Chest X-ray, AP view. Patient: 61 years old, sex M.
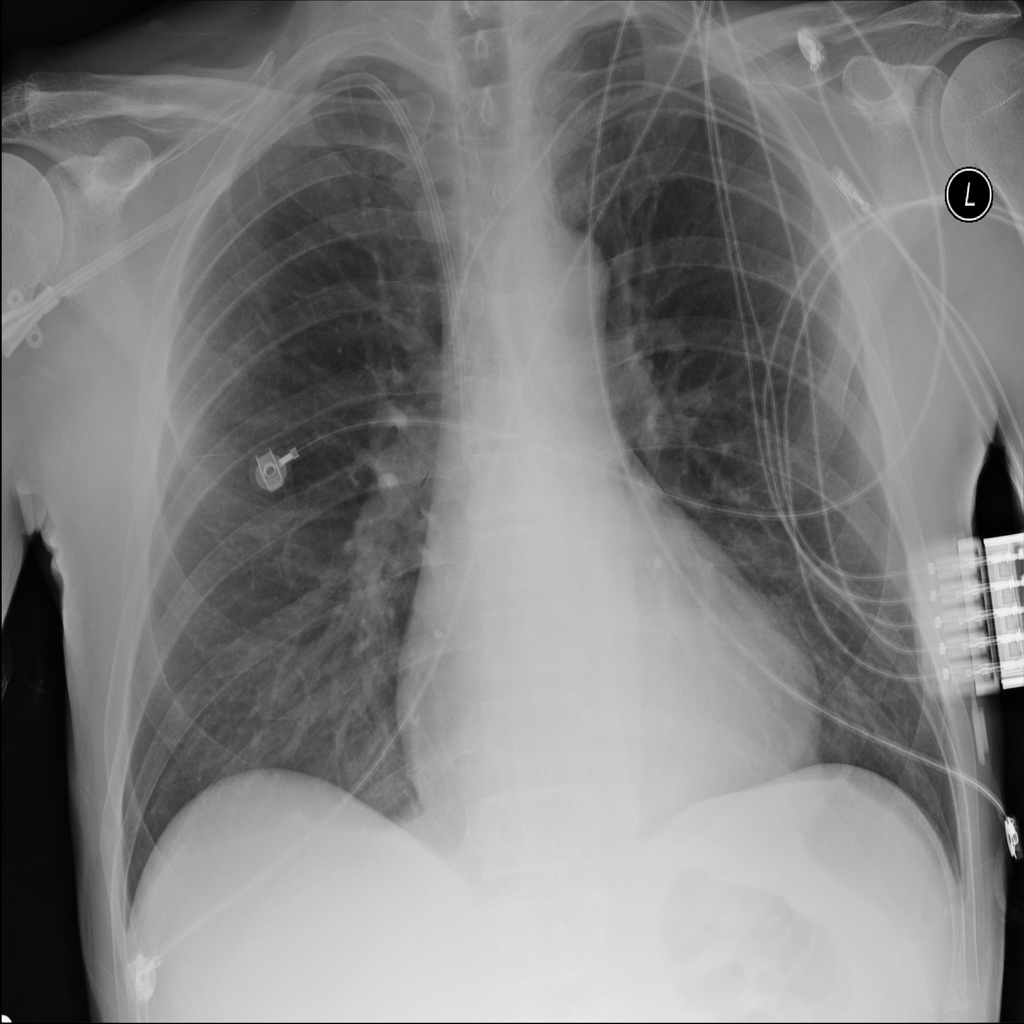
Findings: Consolidation